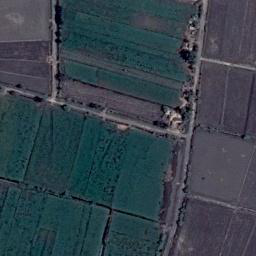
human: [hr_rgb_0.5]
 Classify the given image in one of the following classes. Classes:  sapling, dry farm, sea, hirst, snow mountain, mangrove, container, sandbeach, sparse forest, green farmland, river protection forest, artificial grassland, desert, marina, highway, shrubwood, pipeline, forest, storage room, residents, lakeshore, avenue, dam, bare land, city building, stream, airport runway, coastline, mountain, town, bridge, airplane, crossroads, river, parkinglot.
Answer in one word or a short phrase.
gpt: green farmland